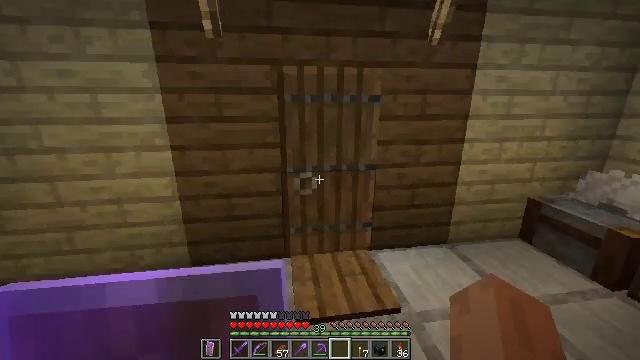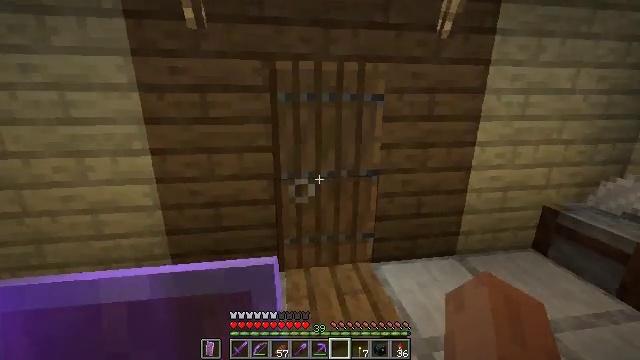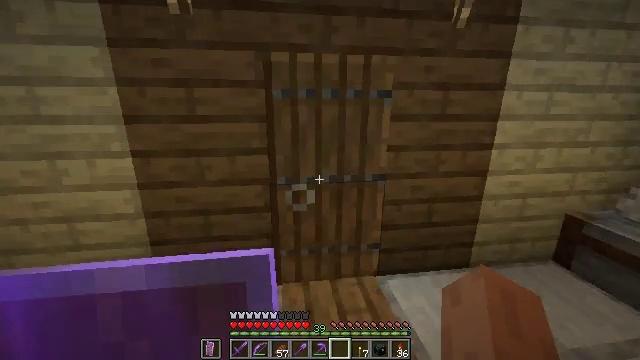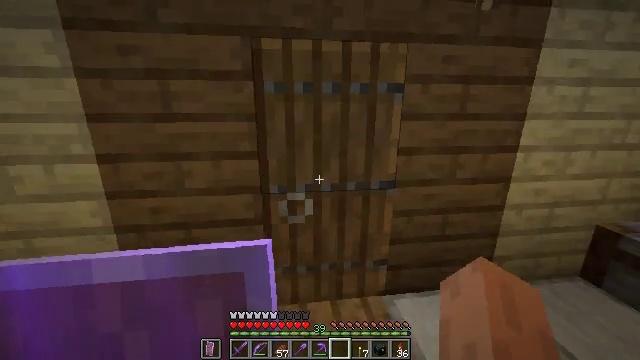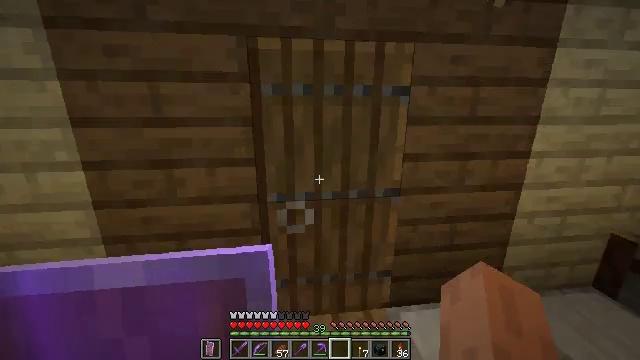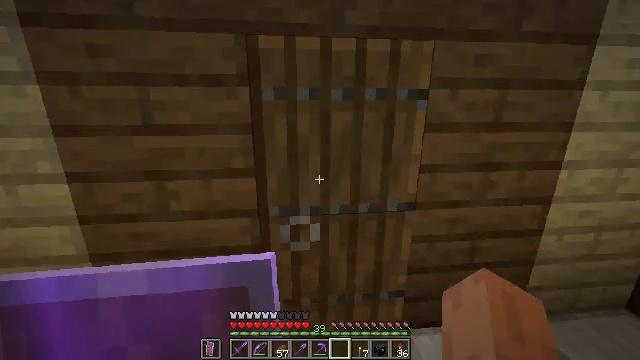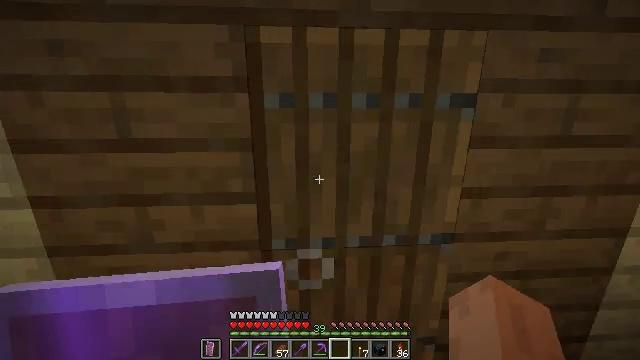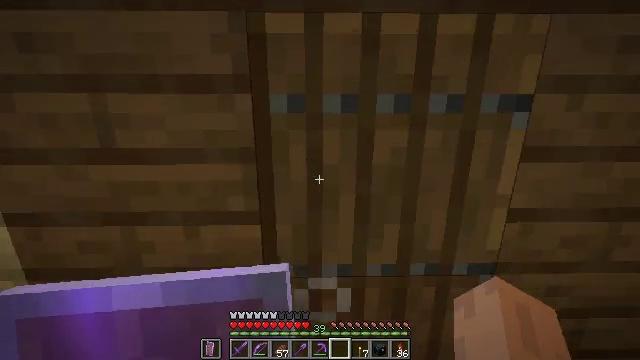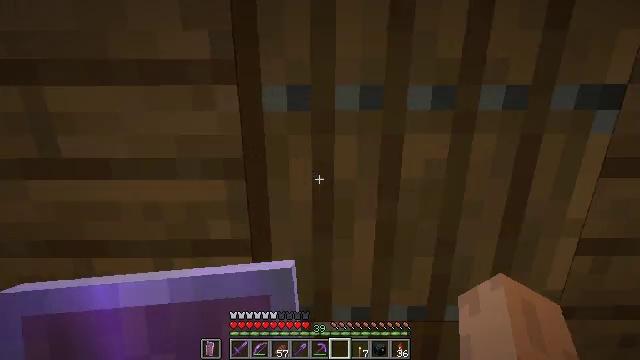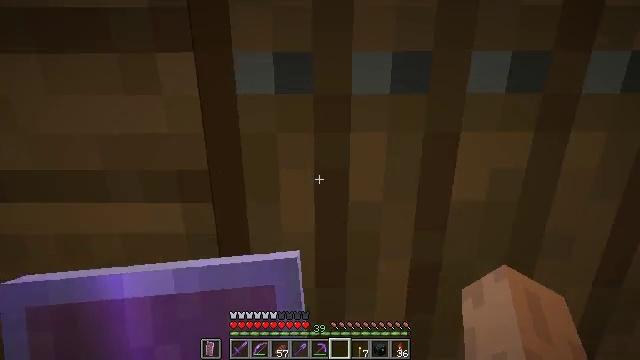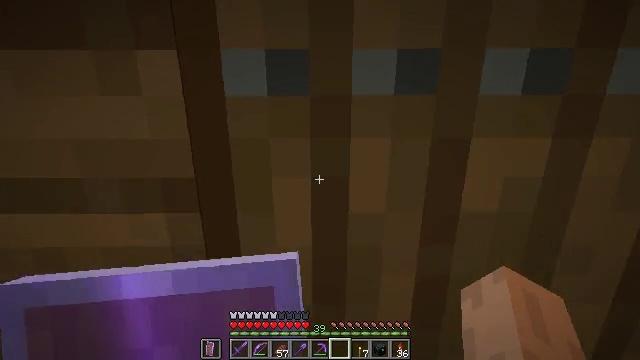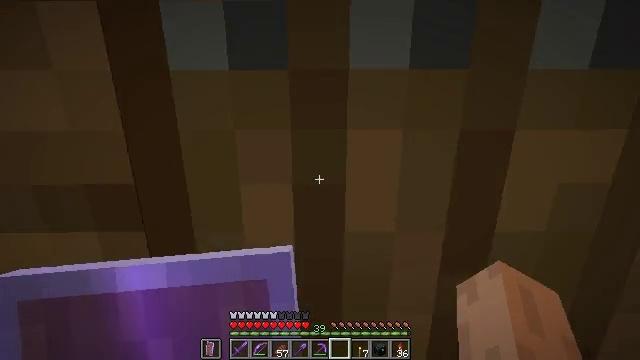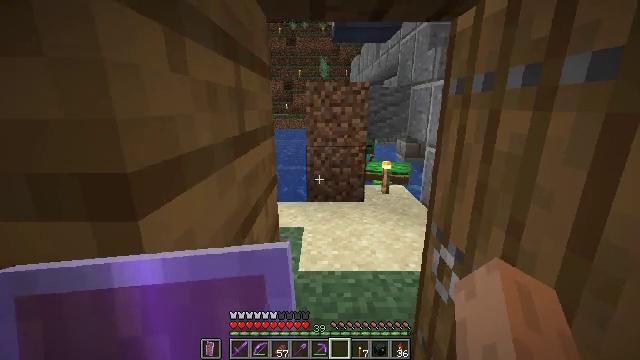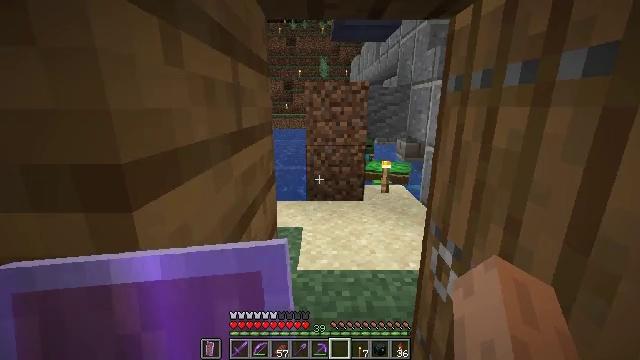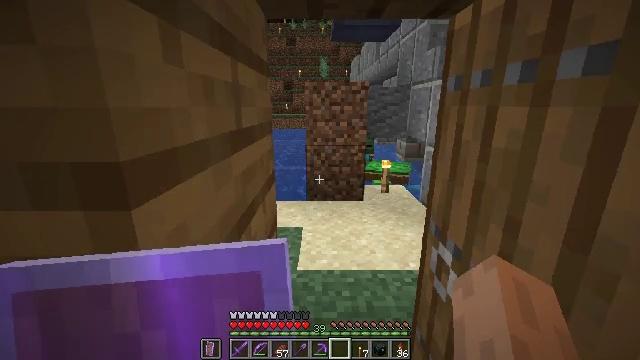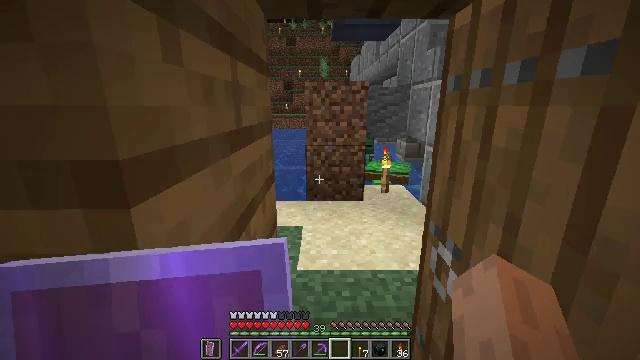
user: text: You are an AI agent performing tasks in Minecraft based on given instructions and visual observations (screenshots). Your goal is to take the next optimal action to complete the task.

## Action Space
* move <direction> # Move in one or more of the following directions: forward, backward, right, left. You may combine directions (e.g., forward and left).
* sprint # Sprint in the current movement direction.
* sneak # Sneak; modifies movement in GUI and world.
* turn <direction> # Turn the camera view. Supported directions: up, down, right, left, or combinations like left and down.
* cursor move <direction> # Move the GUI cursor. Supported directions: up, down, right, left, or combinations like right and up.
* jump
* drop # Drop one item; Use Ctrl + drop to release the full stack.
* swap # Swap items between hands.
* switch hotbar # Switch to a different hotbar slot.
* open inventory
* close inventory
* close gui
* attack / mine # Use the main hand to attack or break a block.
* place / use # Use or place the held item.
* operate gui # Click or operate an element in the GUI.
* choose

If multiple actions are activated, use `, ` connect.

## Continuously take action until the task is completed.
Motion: motion action
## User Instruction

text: Craft glass in the furnace from sand.
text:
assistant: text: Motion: move forward
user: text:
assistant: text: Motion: move forward
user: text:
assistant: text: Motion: move forward
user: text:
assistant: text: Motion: move forward
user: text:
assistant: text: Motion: move forward, turn left
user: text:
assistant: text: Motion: move forward, turn left
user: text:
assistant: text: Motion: move forward, turn left
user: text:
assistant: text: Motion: move forward, turn left
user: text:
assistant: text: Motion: move forward
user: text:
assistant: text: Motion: move forward
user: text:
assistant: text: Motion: move forward
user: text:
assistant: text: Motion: move forward
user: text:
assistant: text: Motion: move forward
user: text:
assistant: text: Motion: move forward
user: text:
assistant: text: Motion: move forward
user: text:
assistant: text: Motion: move forward
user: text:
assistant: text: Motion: move forward
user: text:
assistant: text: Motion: move forward
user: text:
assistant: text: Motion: move forward
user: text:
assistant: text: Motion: move forward
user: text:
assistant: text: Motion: move forward
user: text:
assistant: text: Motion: move forward and move right
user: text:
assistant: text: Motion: move forward and move right
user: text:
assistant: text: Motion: move forward and move right
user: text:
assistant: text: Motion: move forward and move right
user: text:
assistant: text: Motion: move forward
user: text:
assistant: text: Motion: move forward
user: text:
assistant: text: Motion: move forward
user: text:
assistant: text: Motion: move forward
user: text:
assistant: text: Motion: move forward